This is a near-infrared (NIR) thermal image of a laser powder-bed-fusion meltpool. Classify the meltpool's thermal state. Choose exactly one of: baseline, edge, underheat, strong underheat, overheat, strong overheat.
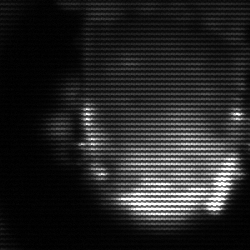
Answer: baseline